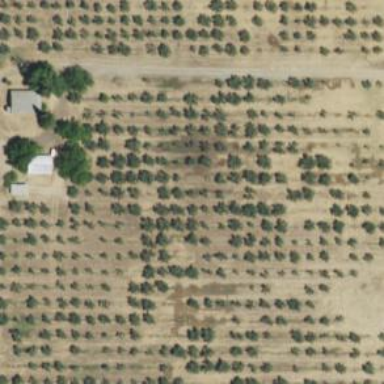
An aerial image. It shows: Orchard.